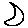
Label: moon